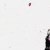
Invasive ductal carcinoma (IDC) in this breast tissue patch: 0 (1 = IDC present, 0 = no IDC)